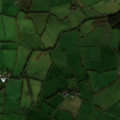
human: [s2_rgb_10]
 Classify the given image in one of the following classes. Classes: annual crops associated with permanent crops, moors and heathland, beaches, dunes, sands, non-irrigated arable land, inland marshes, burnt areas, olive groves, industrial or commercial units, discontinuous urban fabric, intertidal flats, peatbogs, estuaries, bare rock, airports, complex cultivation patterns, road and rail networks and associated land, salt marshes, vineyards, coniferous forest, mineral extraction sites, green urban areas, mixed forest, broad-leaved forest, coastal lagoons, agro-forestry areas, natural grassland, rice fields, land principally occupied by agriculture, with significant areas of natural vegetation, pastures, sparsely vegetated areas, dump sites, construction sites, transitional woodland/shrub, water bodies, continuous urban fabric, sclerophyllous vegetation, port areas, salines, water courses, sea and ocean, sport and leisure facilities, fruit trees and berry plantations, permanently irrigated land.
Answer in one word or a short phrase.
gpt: pastures